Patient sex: F
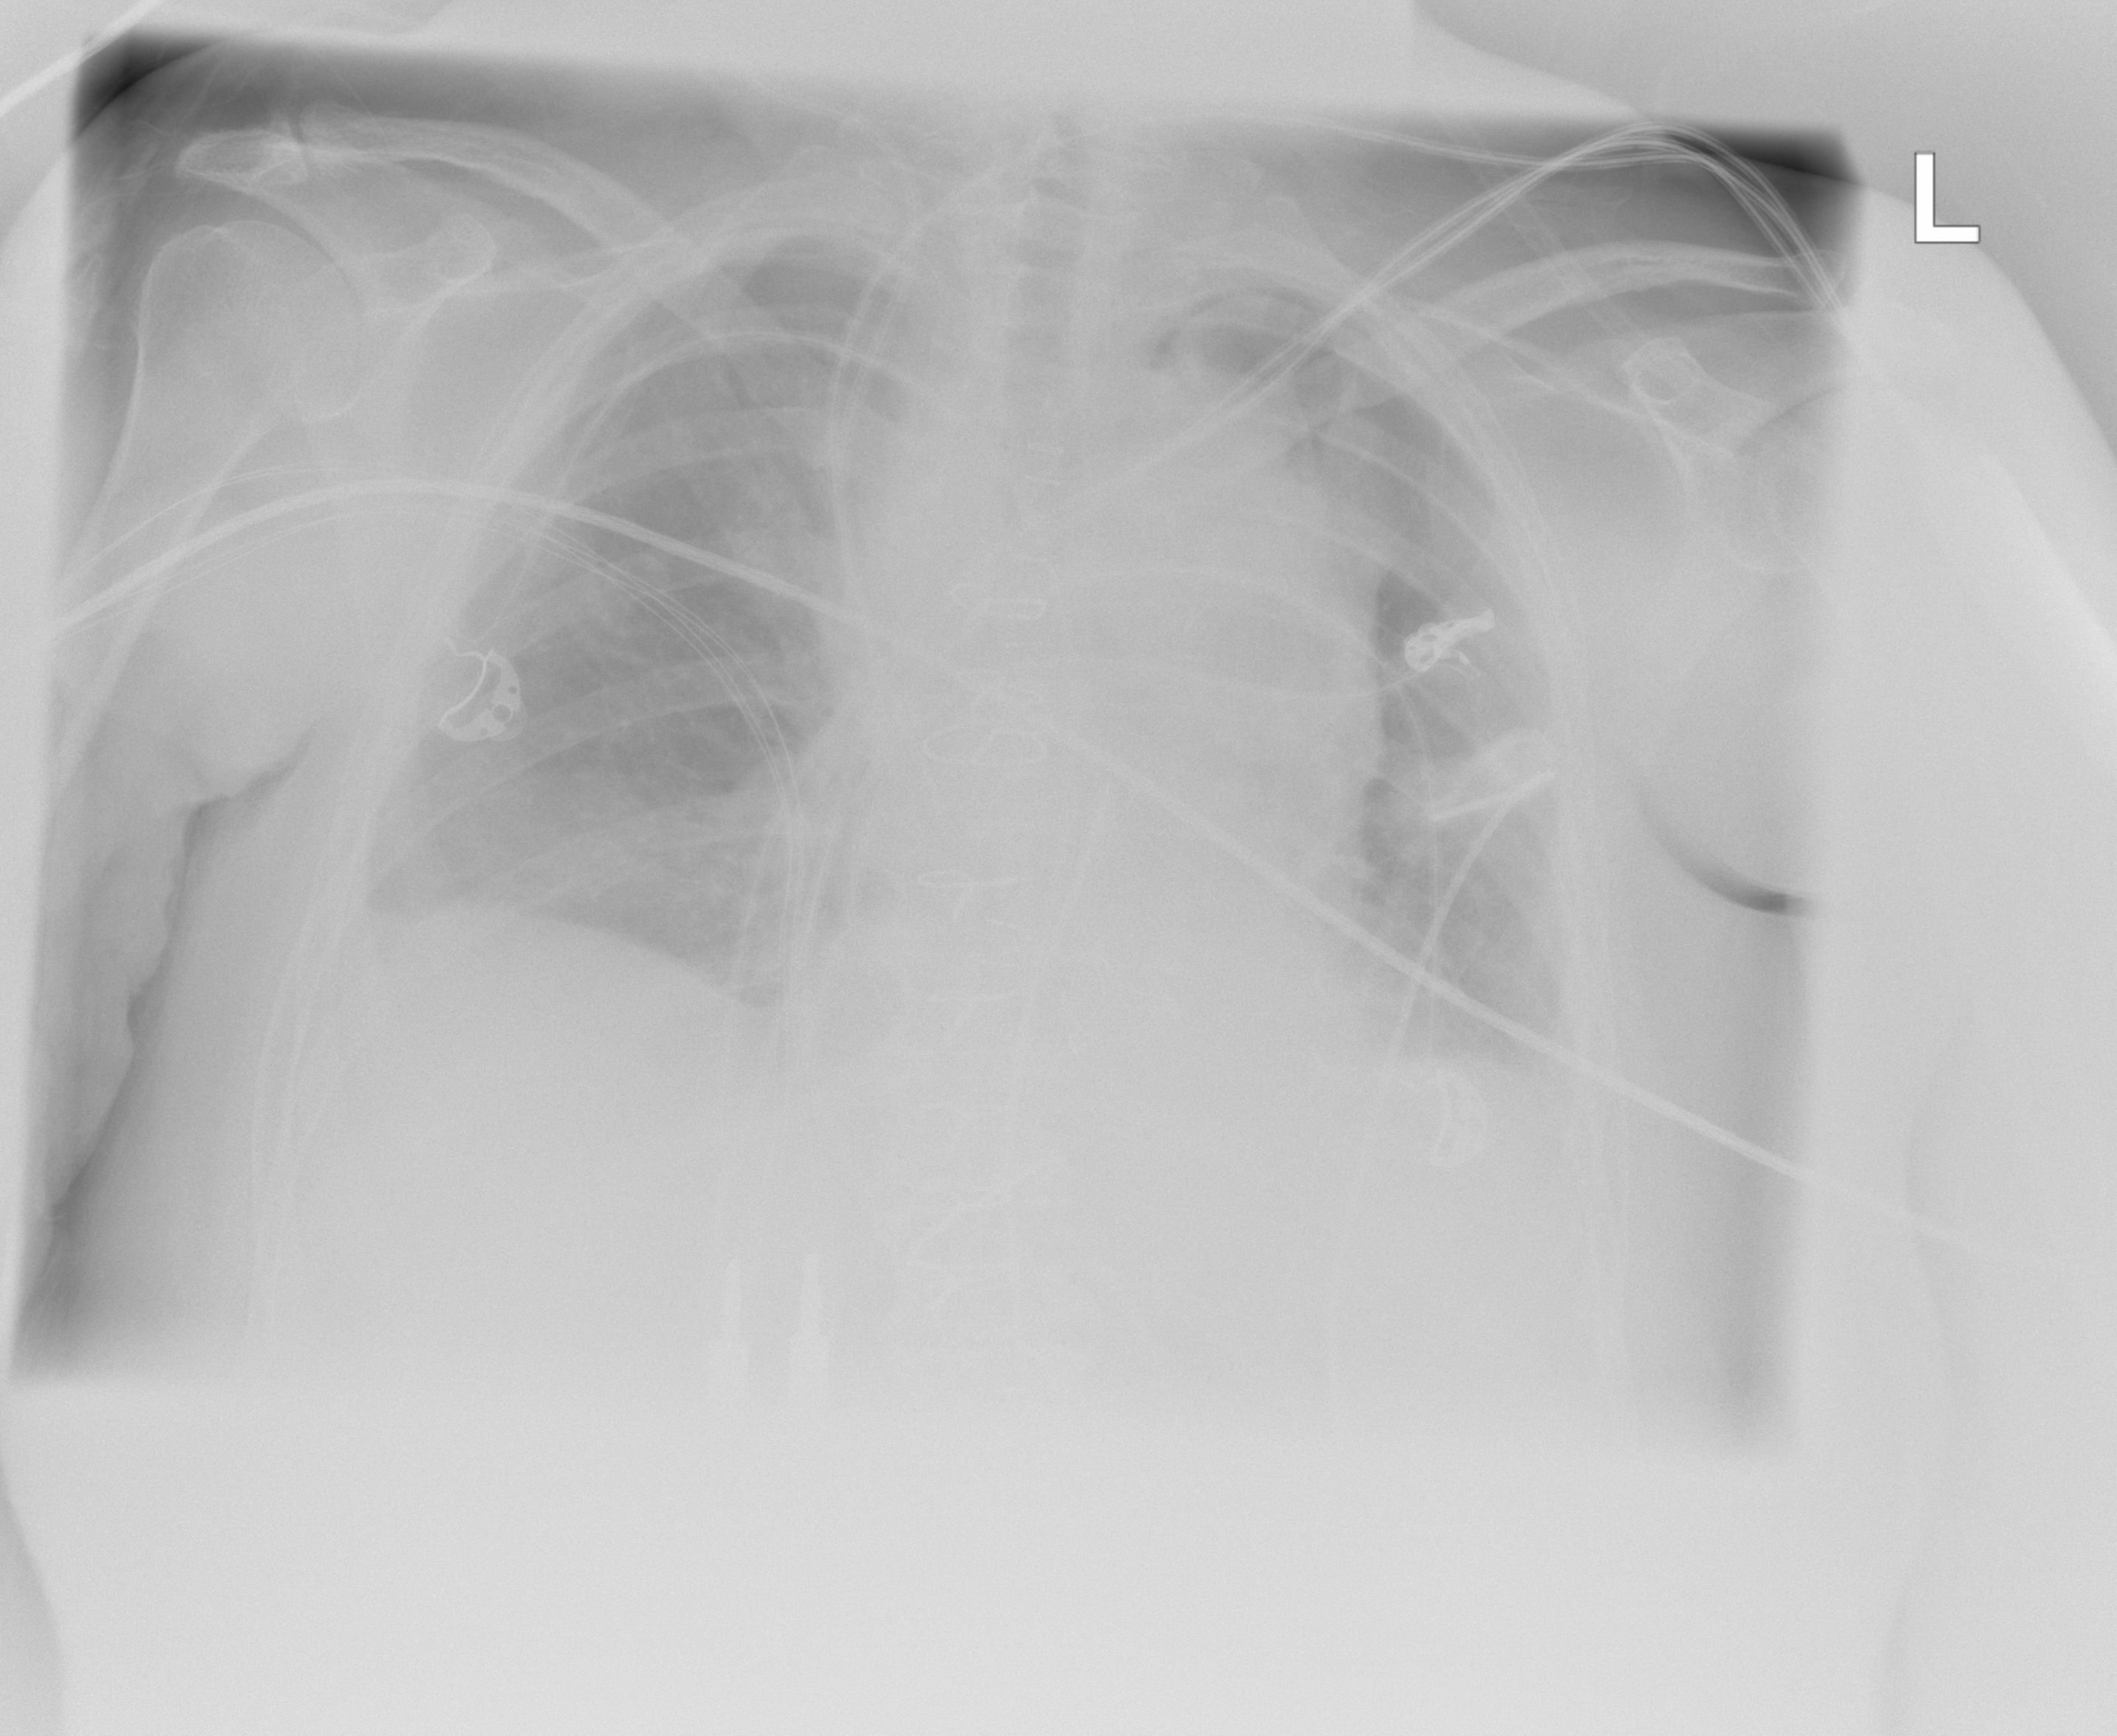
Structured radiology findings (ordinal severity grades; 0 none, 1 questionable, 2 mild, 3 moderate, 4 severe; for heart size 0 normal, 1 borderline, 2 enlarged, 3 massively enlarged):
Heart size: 0
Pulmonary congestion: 2
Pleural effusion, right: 0
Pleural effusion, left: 0
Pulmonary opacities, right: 0
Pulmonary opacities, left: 0
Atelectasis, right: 0
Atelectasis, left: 0